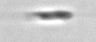
Label: flagellate_morphotype3